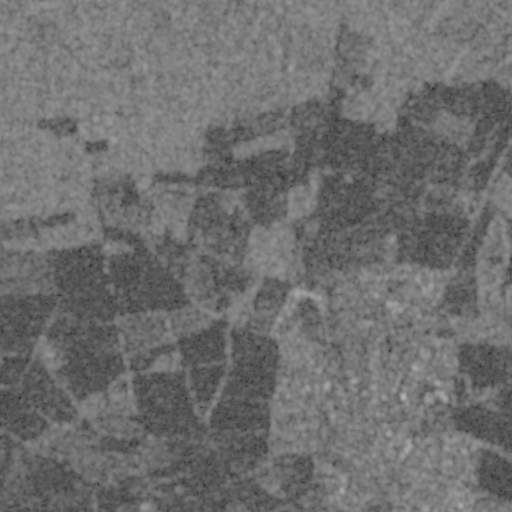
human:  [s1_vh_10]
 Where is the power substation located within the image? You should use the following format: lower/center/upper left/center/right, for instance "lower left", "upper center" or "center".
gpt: The power substation is located in the lower right of the image.
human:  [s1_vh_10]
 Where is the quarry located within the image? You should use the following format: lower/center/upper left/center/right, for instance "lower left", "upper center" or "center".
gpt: The quarry is located in the center of the image.
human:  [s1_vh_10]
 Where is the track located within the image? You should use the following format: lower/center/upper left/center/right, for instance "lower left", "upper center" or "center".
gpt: The track is located in the lower right of the image.
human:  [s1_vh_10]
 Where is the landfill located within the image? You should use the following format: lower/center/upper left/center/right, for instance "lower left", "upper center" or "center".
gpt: There is no landfill in the image.

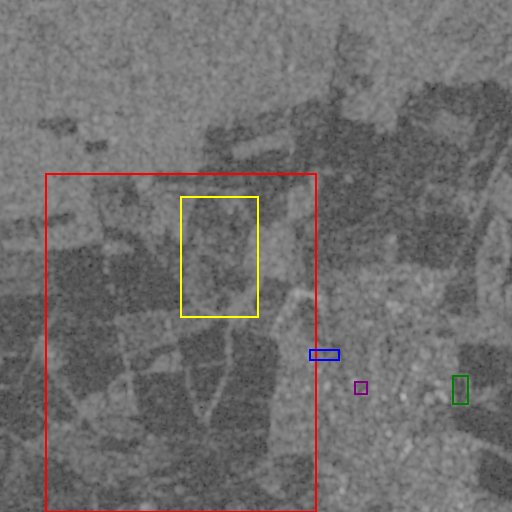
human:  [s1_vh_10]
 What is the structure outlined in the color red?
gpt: The structure outlined in red is a crop field.
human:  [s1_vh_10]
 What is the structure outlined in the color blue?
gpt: The structure outlined in blue is a park.
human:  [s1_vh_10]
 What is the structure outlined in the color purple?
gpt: The structure outlined in purple is a parking lot.
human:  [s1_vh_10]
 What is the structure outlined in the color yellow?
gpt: The structure outlined in yellow is a quarry.
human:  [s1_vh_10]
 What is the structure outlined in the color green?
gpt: The structure outlined in green is a track.
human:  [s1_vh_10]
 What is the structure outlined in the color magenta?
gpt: There is no magenta outline.